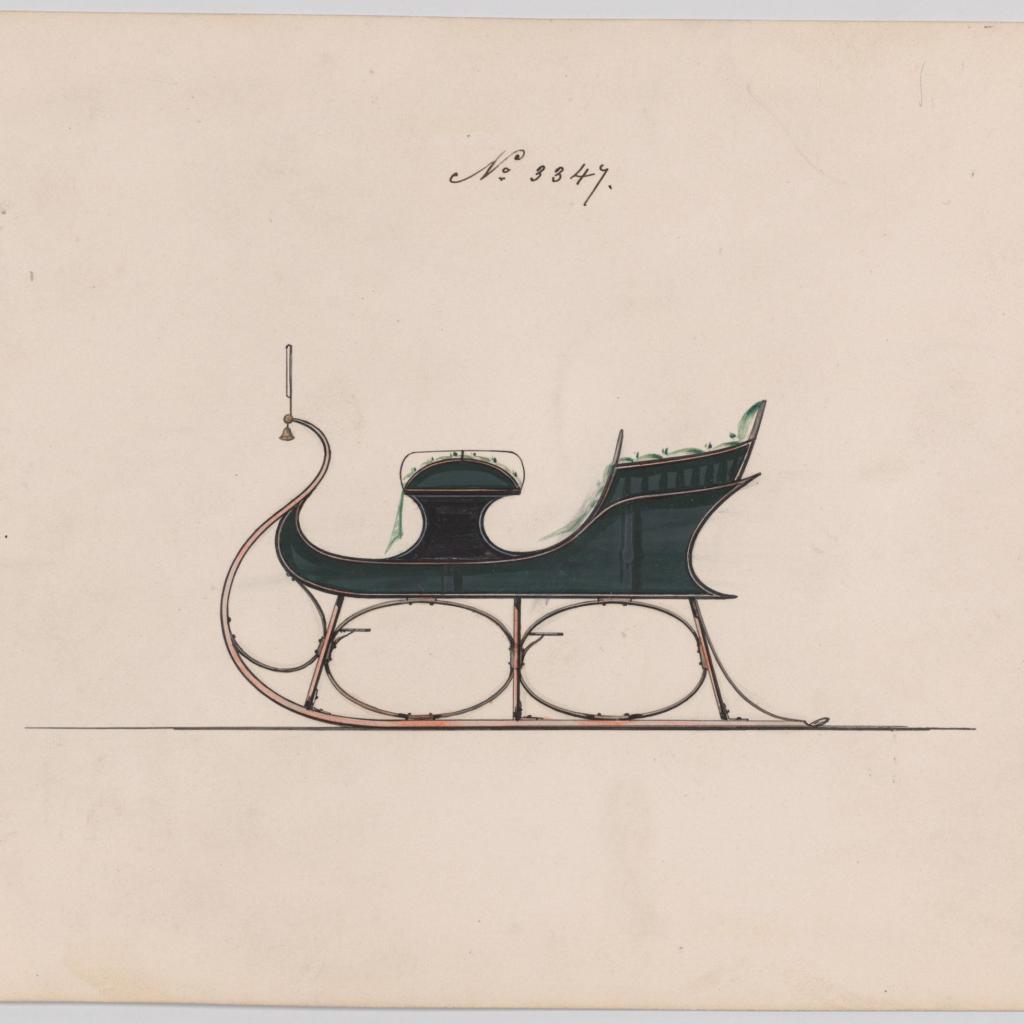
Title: Sleigh #3347
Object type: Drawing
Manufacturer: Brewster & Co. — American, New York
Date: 1877
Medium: Watercolor and ink
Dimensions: sheet: 6 3/8 x 9 3/8 in. (16.2 x 23.8 cm)
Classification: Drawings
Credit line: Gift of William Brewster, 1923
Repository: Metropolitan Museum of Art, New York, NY